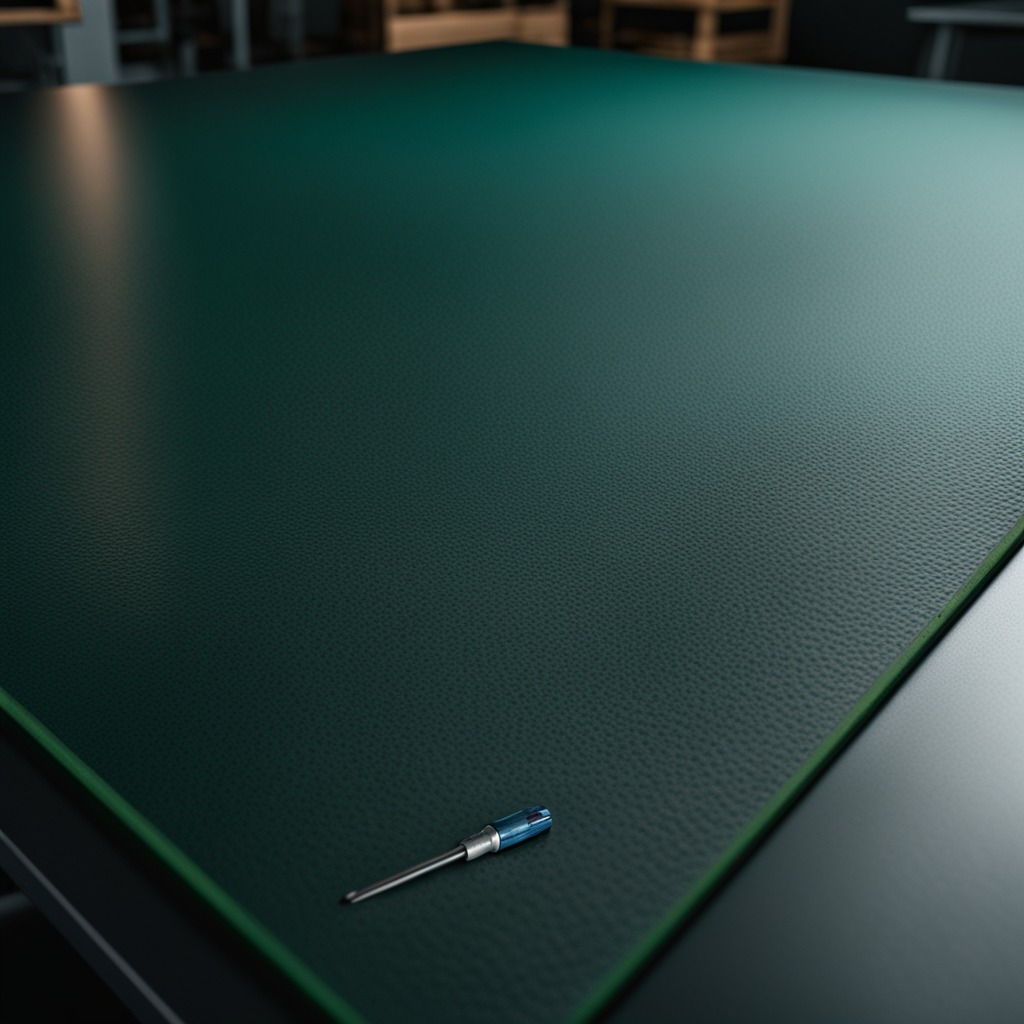
A screwdriver lying on the granite tabletop